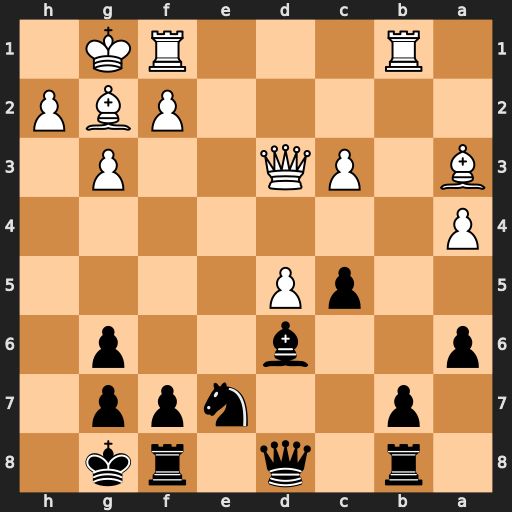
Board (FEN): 1r1q1rk1/1p2npp1/p2b2p1/2pP4/P7/B1PQ2P1/5PBP/1R3RK1
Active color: b
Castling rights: -
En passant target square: -
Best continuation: c4 Qxc4 Bxa3